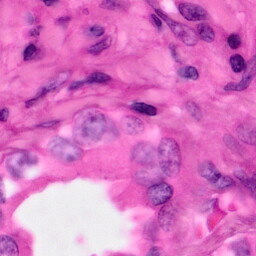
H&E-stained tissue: Pancreatic